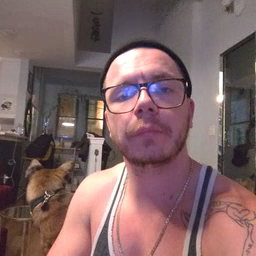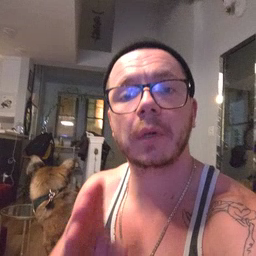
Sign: after